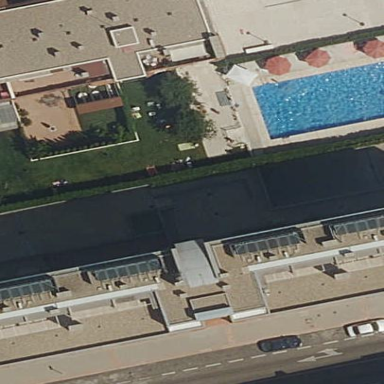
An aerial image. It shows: Residential building.